Lunar surface albedo tile
Center latitude: 17.077
Center longitude: -10.623
Resolution (meters per pixel, mean): 193.06
Tile area (km^2): 39023.66
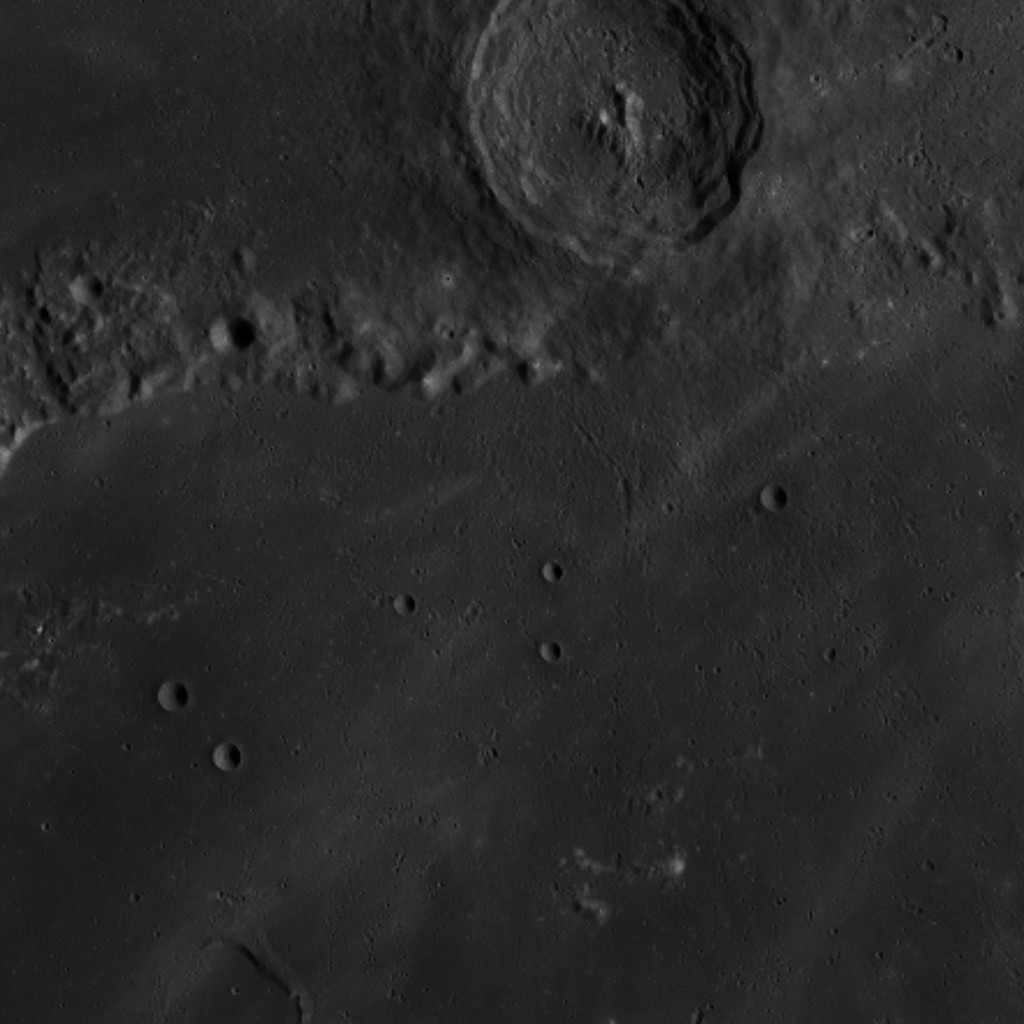